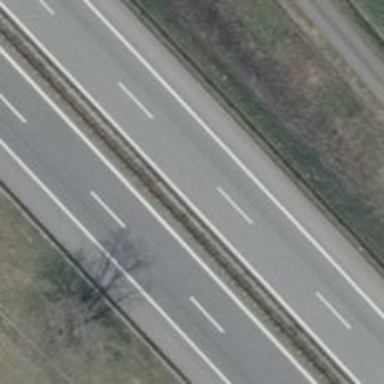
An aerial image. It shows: Concrete motorway.